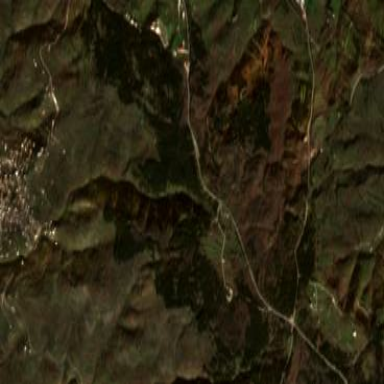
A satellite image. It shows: Beautiful woodland area with Mixed Mediterranean woods.